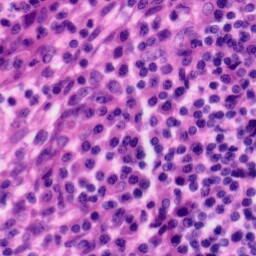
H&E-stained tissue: Tonsil